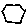
Label: hexagon